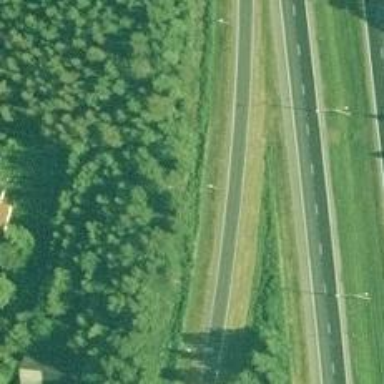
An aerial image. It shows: Motorway link.